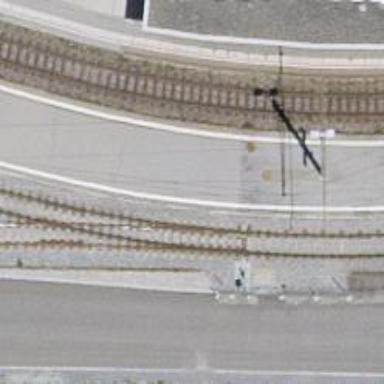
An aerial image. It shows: Narrow-gauge railway with one track passing through service yard. The railway is electrified with contact line.